Interaction volume radius: 10 \u00c5
Interaction volume height: 25 \u00c5
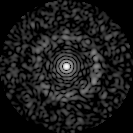
Disorder parameter: 0.8307